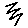
Label: zigzag